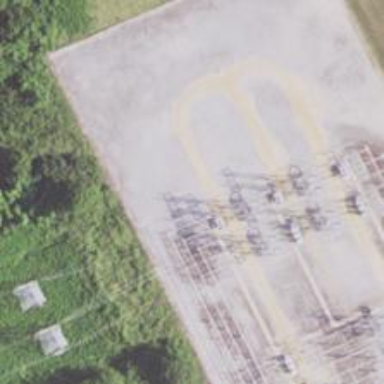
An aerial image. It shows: Switch for power supply.